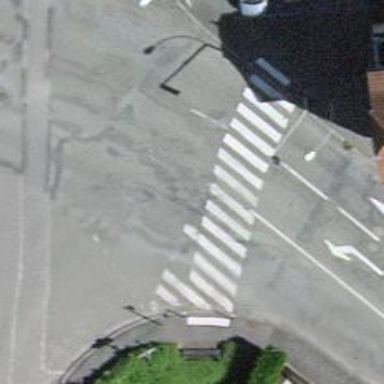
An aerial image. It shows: Crossing with traffic signals.